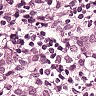
Metastatic tissue present: yes